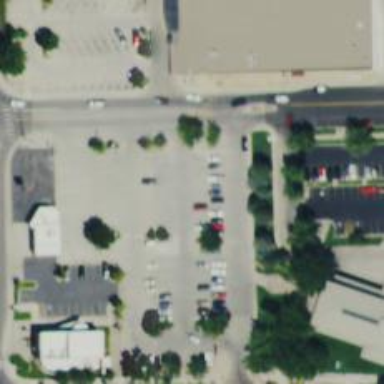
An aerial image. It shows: Parking space is available.